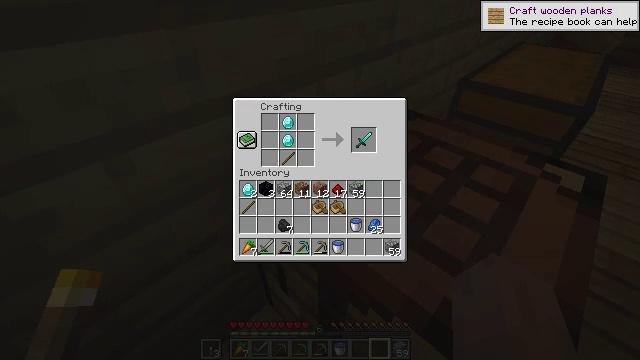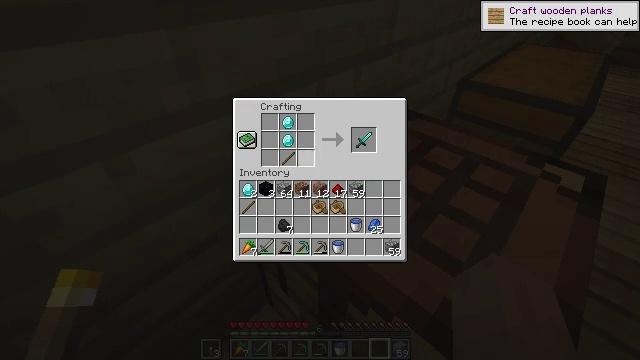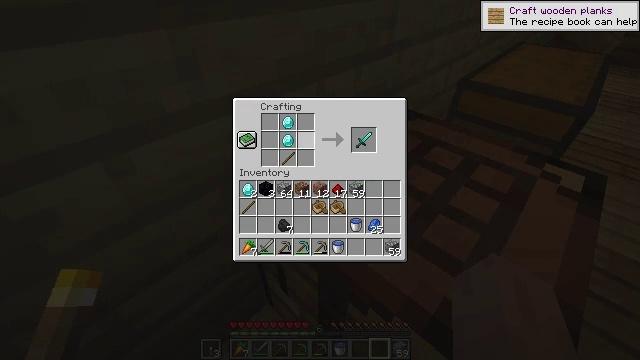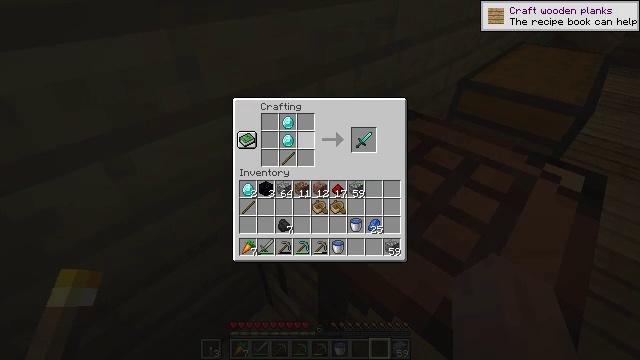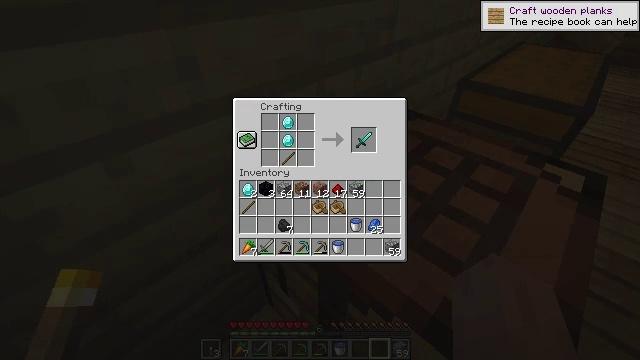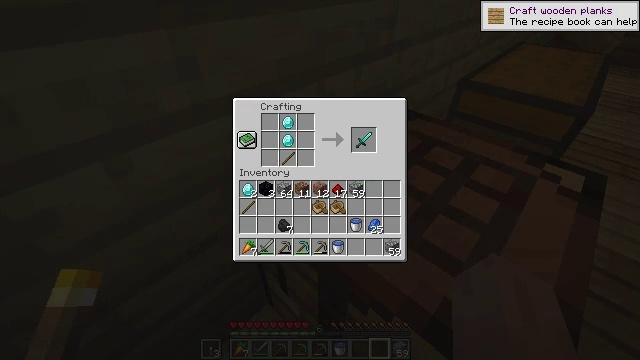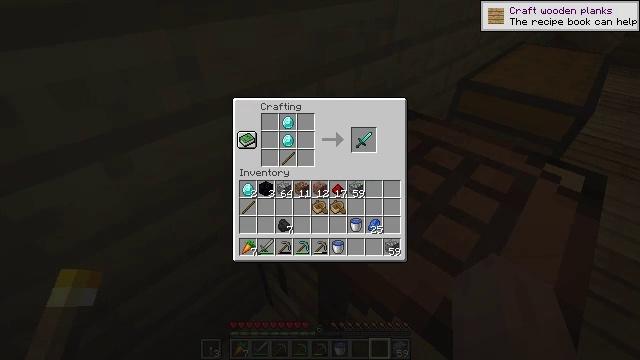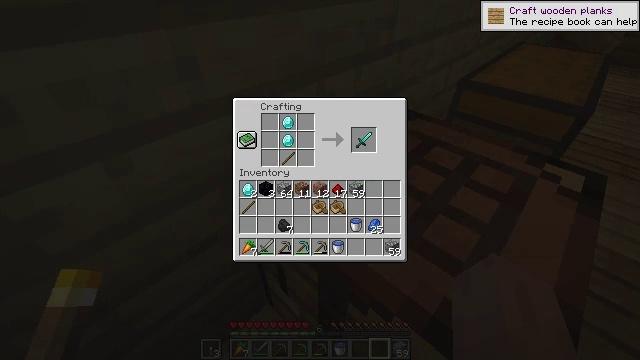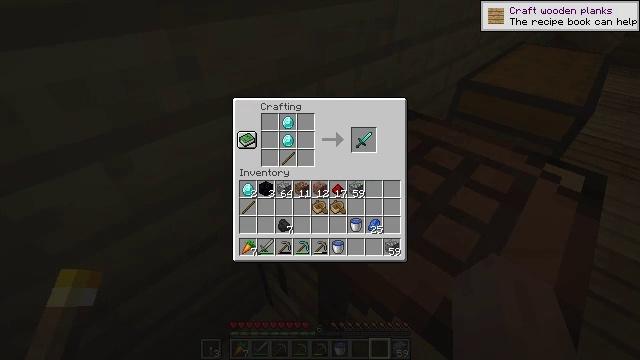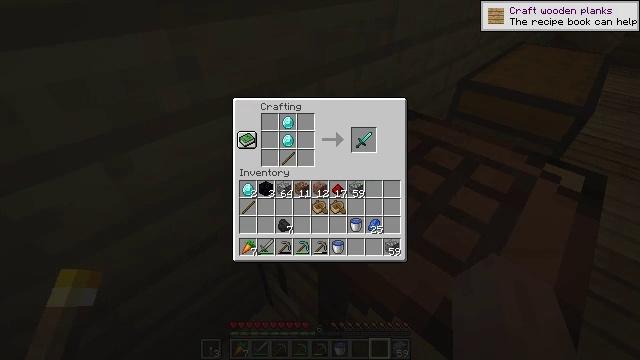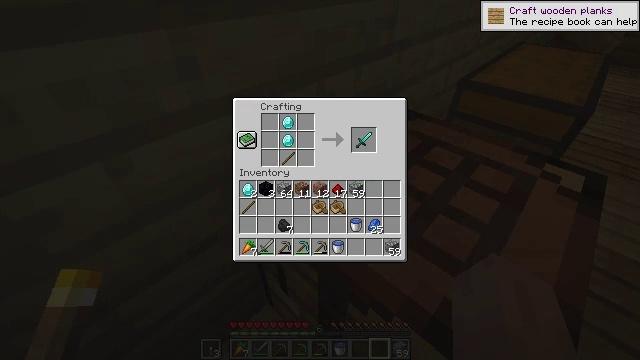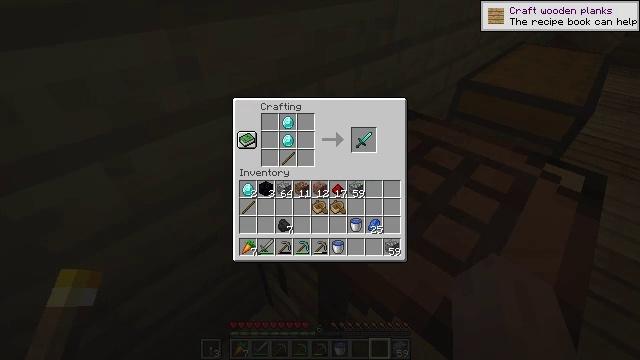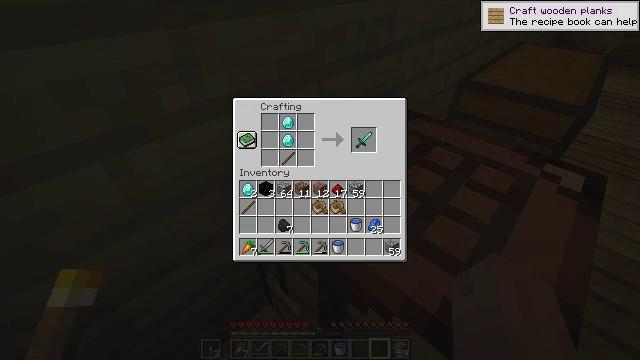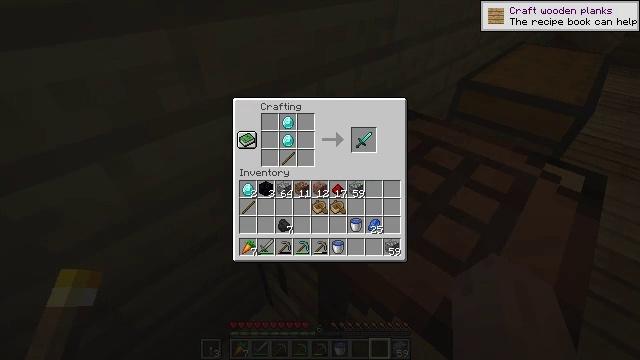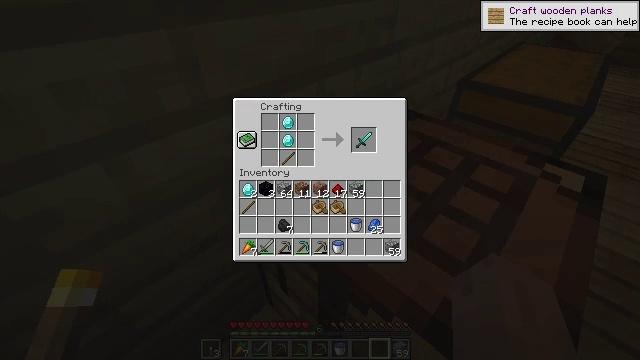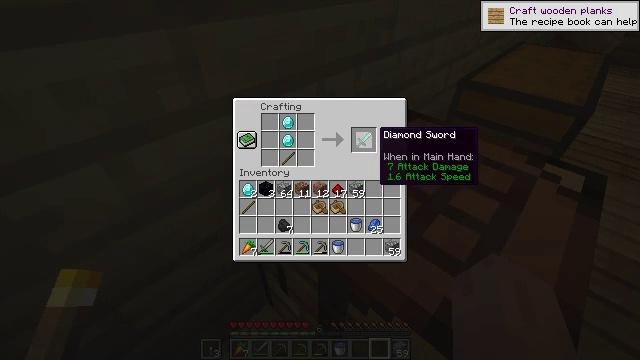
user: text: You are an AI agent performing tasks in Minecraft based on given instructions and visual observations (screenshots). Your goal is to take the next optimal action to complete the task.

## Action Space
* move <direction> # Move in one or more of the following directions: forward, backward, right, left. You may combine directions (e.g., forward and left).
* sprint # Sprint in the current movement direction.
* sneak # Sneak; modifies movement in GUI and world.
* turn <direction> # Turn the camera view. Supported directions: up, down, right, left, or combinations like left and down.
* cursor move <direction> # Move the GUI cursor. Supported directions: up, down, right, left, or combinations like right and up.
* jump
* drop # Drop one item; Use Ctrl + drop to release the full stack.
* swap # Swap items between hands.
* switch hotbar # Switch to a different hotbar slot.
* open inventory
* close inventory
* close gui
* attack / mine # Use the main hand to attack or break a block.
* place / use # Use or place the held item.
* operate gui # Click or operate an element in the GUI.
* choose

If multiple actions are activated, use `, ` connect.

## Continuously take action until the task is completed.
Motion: motion action
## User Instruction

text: Craft a powerful diamond sword.
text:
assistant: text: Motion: cursor move right and up
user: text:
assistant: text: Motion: cursor move right and up
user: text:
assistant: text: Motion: no_op
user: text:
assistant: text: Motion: no_op
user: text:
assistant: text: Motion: no_op
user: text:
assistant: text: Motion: no_op
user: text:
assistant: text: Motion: no_op
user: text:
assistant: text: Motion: cursor move right
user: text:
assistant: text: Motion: cursor move right
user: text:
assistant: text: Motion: no_op
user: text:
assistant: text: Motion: no_op
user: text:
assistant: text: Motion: no_op
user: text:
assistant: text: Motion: no_op
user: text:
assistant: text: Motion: cursor move left
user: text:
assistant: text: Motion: no_op
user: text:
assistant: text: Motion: no_op
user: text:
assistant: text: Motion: no_op
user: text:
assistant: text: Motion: no_op
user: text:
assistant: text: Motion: no_op
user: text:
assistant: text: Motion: no_op
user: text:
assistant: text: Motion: no_op
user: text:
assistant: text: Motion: no_op
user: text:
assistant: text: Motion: no_op
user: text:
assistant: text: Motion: operate gui
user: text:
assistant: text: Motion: operate gui
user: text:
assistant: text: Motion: no_op
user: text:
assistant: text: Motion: no_op
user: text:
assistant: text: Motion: cursor move left and down
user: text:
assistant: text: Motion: no_op